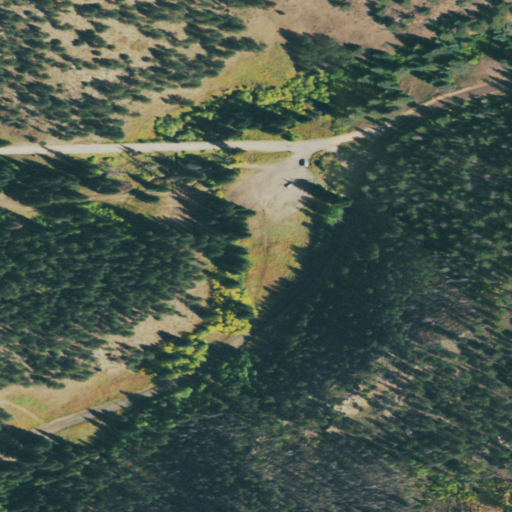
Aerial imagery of valley in Colorado named Kyle Gulch containing grassland, shrub, evergreen forest, woody wetlands, open development, medium intensity development, and low intensity development